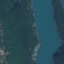
Label: River